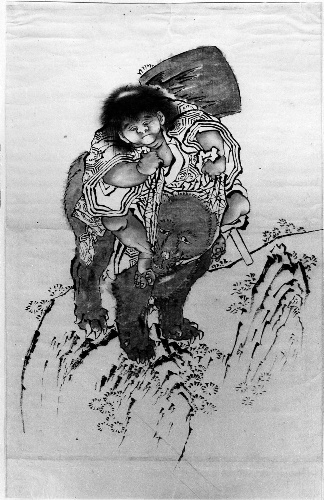
Artist: Katsushika Hokusai
Artist bio: Japanese, Tokyo (Edo) 1760–1849 Tokyo (Edo)
Date: 18th–19th century
Object type: Drawing
Classification: Paintings
Medium: Ink and red color on paper
Culture: Japan
Period: Edo period (1615–1868)
Dimensions: 16 13/16 x 10 1/2 in. (42.7 x 26.7 cm)
Department: Asian Art
Credit line: Gift of Annette Young, in memory of her brother, Innis Young, 1956
Accession year: 1956
Repository: Metropolitan Museum of Art, New York, NY
Tags: Bears|Men